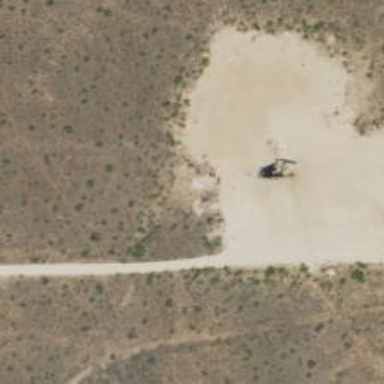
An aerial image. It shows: Petroleum well.